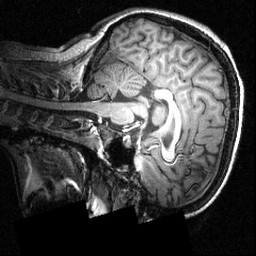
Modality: T1w
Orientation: sagittal
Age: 20
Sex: female
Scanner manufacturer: siemens
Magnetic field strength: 3.951 T
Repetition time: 1.5 s
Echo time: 0.00335 s